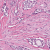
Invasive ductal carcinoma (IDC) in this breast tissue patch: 1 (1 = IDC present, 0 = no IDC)